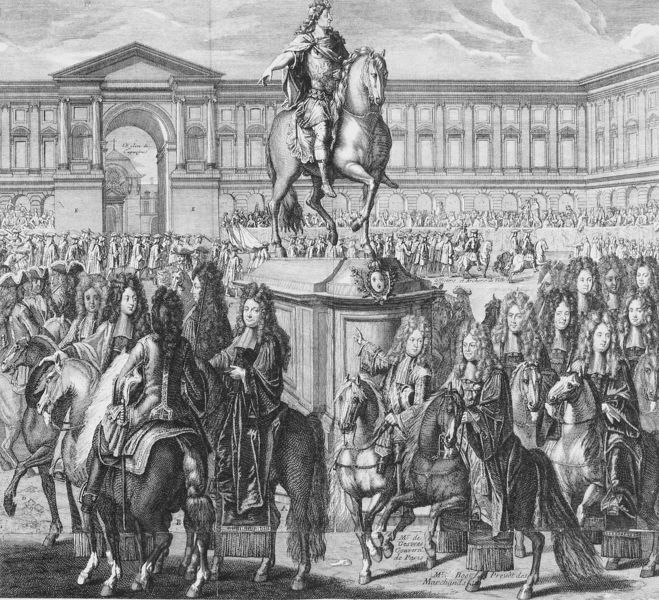
Titel: Einweihung der Statue Louis XIV. auf dem Place de Nos Conquêtes
Institution: Paris, Bibliothèque Nationale
Schlagwörter: mann, umhang, weiß, menschen, männer, schwarz, gebäude, barock, adel, pferd, pferde, reiter, statue, bogen, grafik, hof, platz, französisch, könig, kartusche, tor, denkmal, druck, radierung, stich, degen, parade, perücken, standbild, reiterstandbild, reiterdenkmal